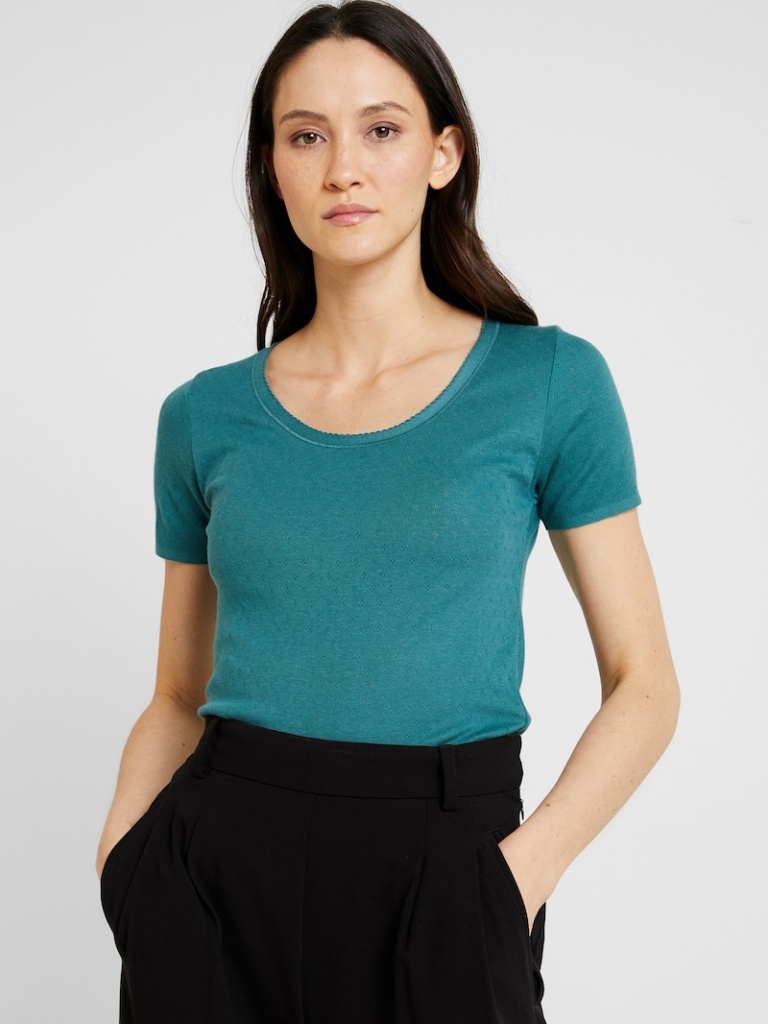
cotton tight short sleeve hip length Fully Tucked in scoop t-shirt